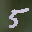
Label: 5